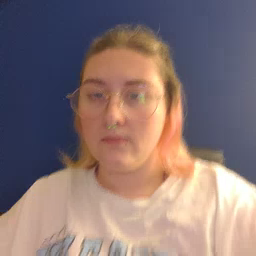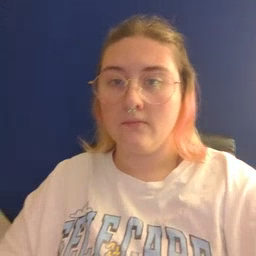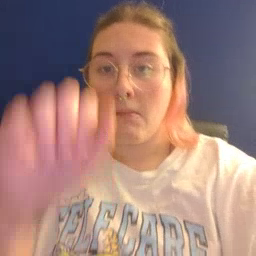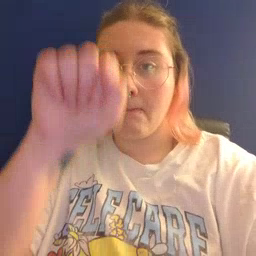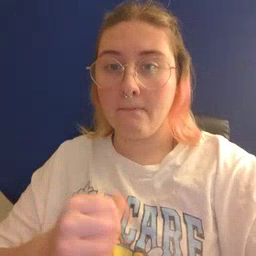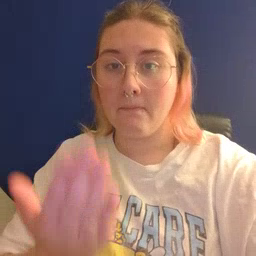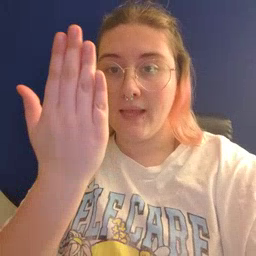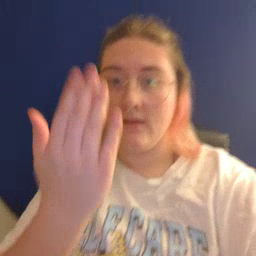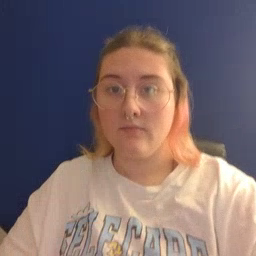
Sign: mitten